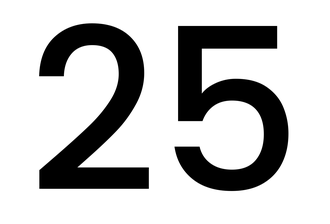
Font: Poppins-Medium